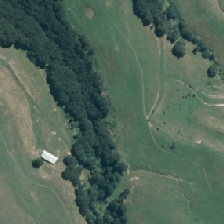
Land cover: manuka_kanuka